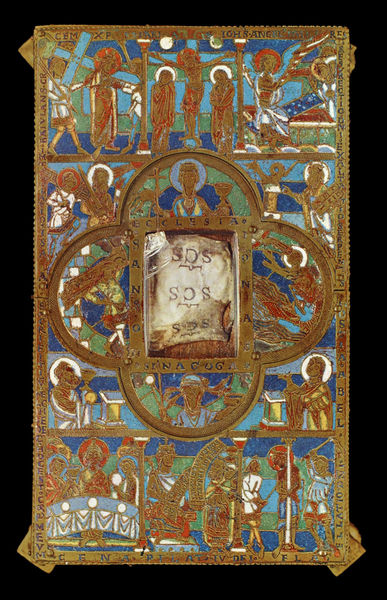
Titel: Tragaltar aus Stablo (Stavelot)
Standort: Herkunftsland: (Maasland) (EU - Maasland)
Institution: Brüssel, Musées Royaux d’Art et d’Histoire
Schlagwörter: blau, flügel, gemälde, gott, weiß, grün, menschen, bunt, tisch, tuch, malerei, teppich, alt, bibel, vögel, kirche, gold, kelch, engel, schrift, figuren, verzierung, buch, kreuz, religion, gebet, altar, rom, buchdeckel, heiligenschein, nimbus, christus, jesus, kreuzigung, mittelalter, segen, heilige, grund, heilig, szenen, email, reliquie, christentum, auferstehung, sos, himmelfahrt, testament, michael, geschichten, freuz, vierpass, dreifaltigkeit, erzählung, buchmalerei, evangeliar, codex, pentagramm, reliquiar, heiligengeschichte, anno, reliquar, scs, buchdekel, sds, erwürdig